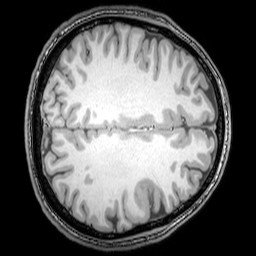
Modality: T1w
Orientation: axial
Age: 25
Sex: male
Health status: healthy
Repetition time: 0.081 s
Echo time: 0.037 s